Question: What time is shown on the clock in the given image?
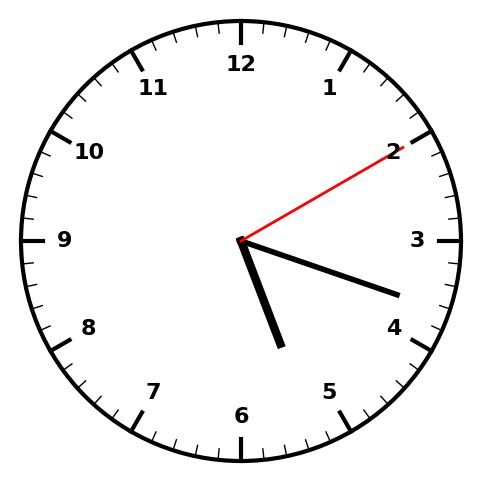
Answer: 05:18:10